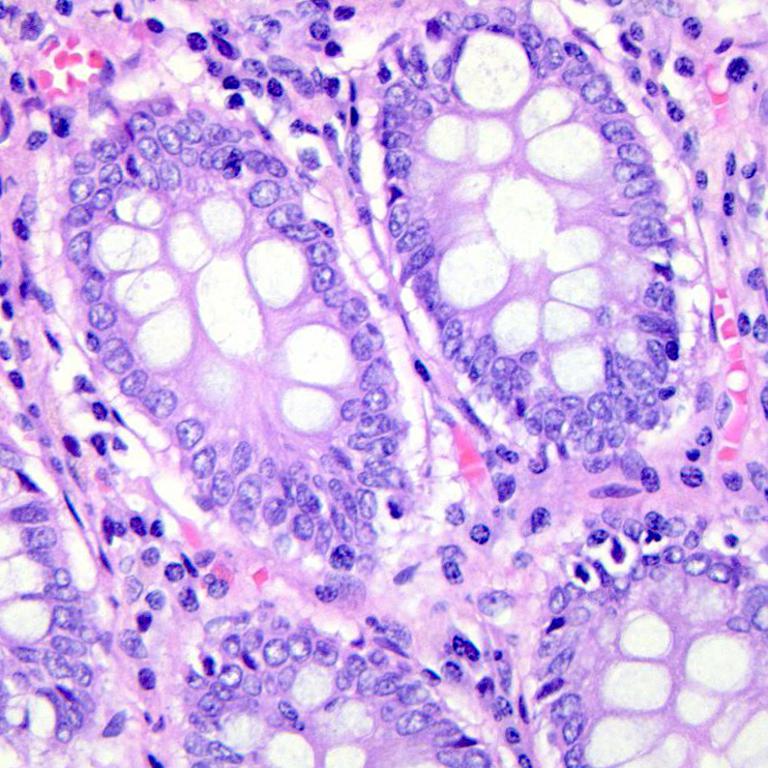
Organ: colon
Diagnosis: benign